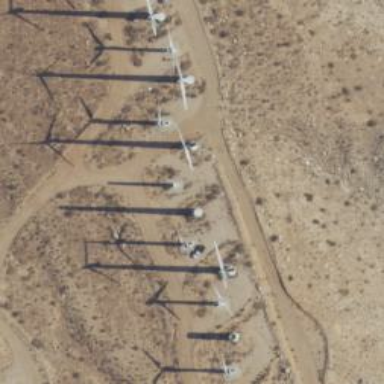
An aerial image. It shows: Horizontal axis wind turbine generating power from wind energy.